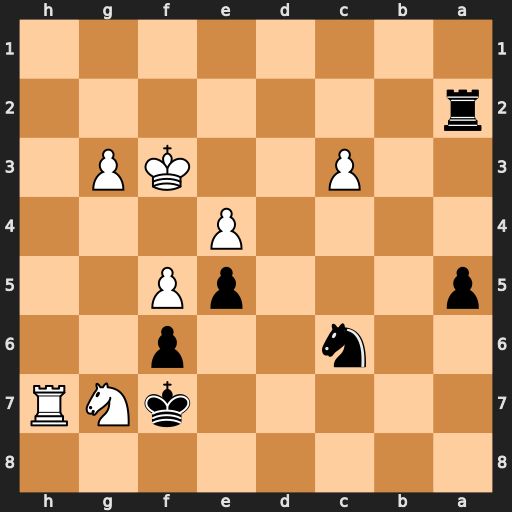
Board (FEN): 8/5kNR/2n2p2/p3pP2/4P3/2P2KP1/r7/8
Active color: b
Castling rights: -
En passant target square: -
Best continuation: Kg8 Rh1 Kxg7